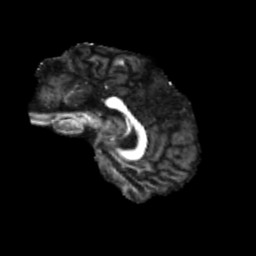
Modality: FA
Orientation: sagittal
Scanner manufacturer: siemens
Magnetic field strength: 3 T
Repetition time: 4 s
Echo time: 0.0594 s